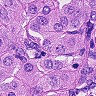
Metastatic tissue present: yes